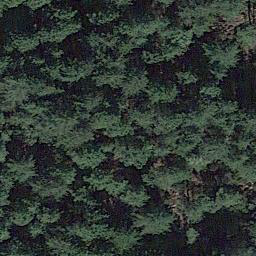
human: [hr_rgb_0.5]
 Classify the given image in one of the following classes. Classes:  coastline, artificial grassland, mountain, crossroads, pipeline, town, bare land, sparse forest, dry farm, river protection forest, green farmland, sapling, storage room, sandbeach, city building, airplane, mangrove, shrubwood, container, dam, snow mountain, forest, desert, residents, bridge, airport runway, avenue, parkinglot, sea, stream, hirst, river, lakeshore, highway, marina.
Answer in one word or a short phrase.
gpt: forest